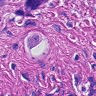
Metastatic tissue present: yes